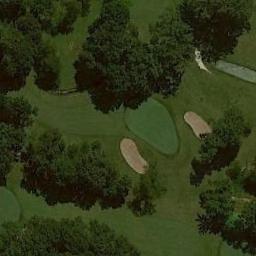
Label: golf_course